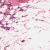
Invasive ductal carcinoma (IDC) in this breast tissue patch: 1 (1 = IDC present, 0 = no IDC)